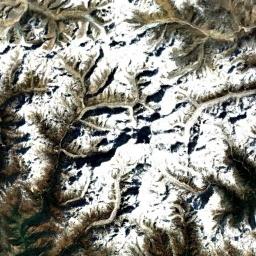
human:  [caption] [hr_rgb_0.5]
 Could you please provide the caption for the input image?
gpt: The snow berg is consist of bare land and white snow .

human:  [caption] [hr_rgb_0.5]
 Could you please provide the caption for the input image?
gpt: The white snow on the snow-capped mountains is veined .

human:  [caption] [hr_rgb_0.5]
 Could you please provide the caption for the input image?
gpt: The snowberg is covered with snow and ice and the snowberg consist of lots of ridges and valleys .

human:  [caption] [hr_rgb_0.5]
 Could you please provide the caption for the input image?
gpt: The snowberg is covered with snow .

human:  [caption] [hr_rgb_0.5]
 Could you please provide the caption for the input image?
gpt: There are much snow and some bare land on the snowberg .